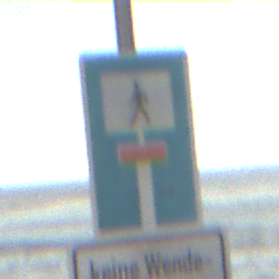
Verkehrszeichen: SackgasseFussgaengerDurchlaessig
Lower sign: HinweisGeaenderteVorfahrtVerkehrsfuehrungVerkehrsregelung3
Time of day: MorningAfternoon
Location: Outdoor (Suburban)
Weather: PartlyCloudy
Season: NotSpecified
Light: Natural